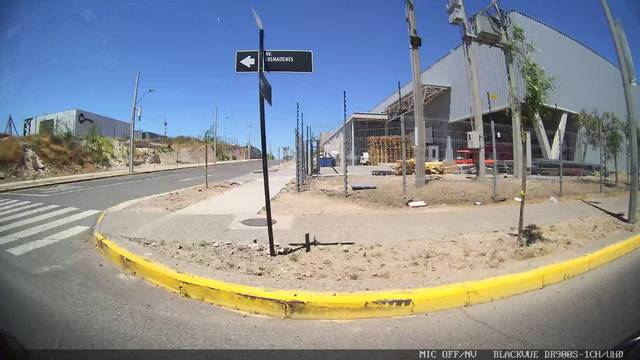
Region: Chile
Coordinates: -33.433, -70.787